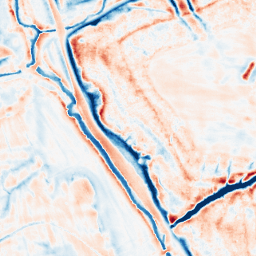
Category: edge_preserving
Decomposition family: bilateral
Decomposition parameters: d: 21
sigma_color: 75
sigma_space: 75
Upsampling method: sinc_blackman
Upsampling parameters: scale: 4
kernel_size: 8
Upsampling scale: 4